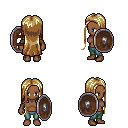
a pixel art fantasy rpg character, female body template, human, dark skin, leather shoulder armor, teal pants, blonde extra-long hairstyle, bracelets, shield, four views (front, back, left, right), 2x2 character sprite sheet, small pixel art, hard edges, no anti-aliasing